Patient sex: F
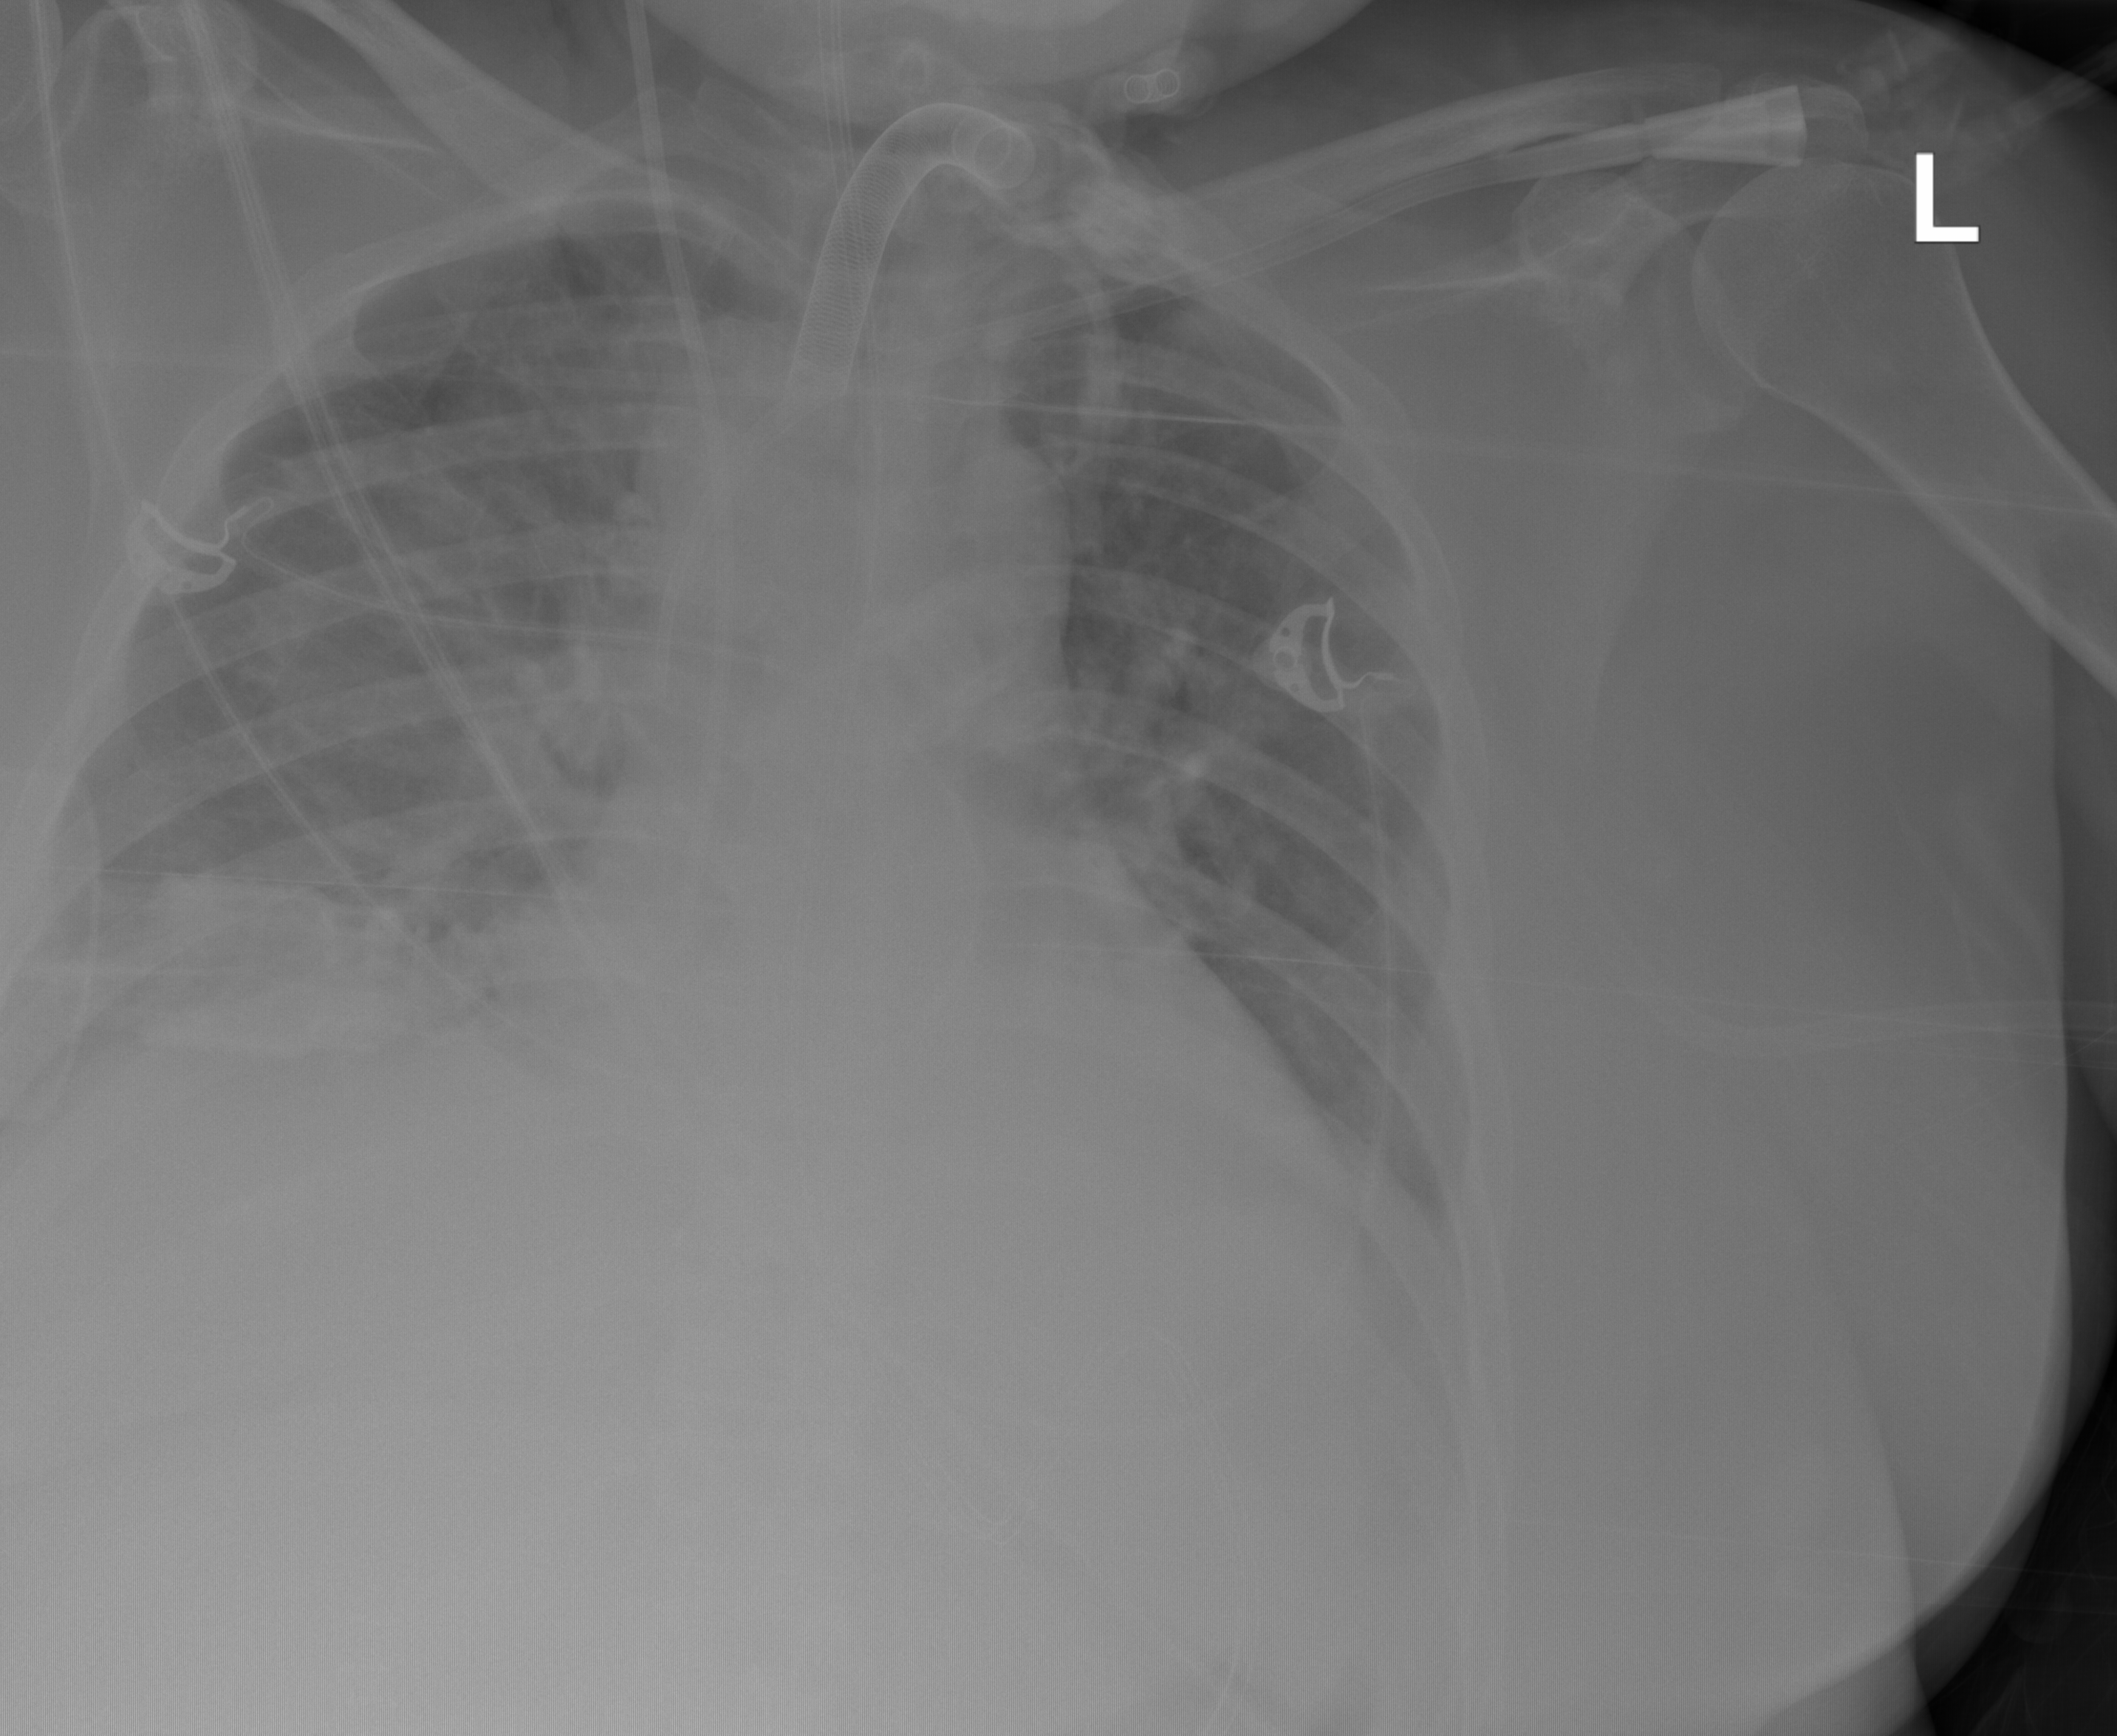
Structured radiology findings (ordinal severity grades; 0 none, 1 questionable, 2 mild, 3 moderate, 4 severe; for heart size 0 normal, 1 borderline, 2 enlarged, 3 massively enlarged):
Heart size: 1
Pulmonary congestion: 0
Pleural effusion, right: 2
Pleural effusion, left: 2
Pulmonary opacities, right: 0
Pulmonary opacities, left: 0
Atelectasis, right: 2
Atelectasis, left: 0